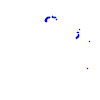
Particle: proton